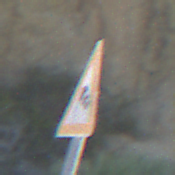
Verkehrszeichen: SeitenwindVonLinks
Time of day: MorningAfternoon
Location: Outdoor (Nature)
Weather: Clear
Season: NotSpecified
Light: Natural